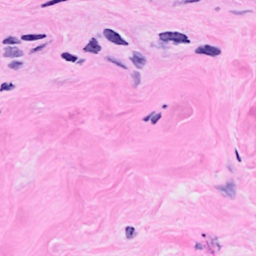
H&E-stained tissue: Breast